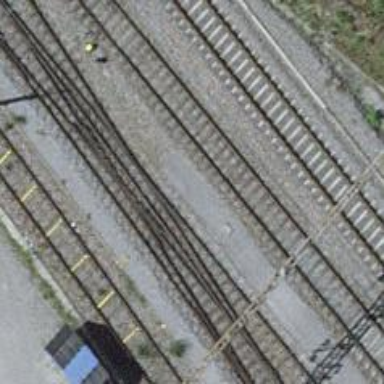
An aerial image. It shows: Railway track with contact lines for electrification.